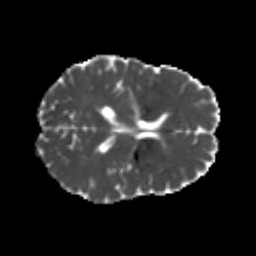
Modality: MD
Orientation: axial
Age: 23
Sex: female
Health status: healthy
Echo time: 0.074 s